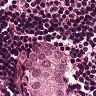
Metastatic tissue present: yes